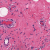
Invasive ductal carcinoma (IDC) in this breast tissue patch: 0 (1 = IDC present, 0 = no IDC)